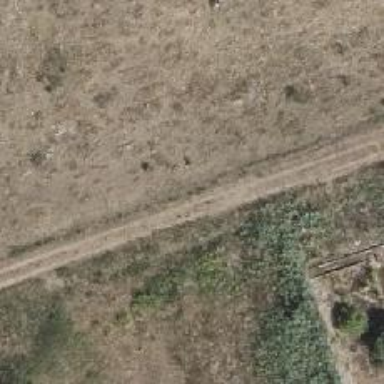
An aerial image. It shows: Grassy track with grade5 tracktype.